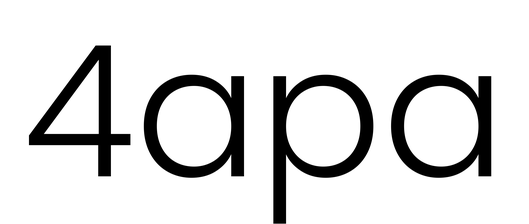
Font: Poppins-Light